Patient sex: M
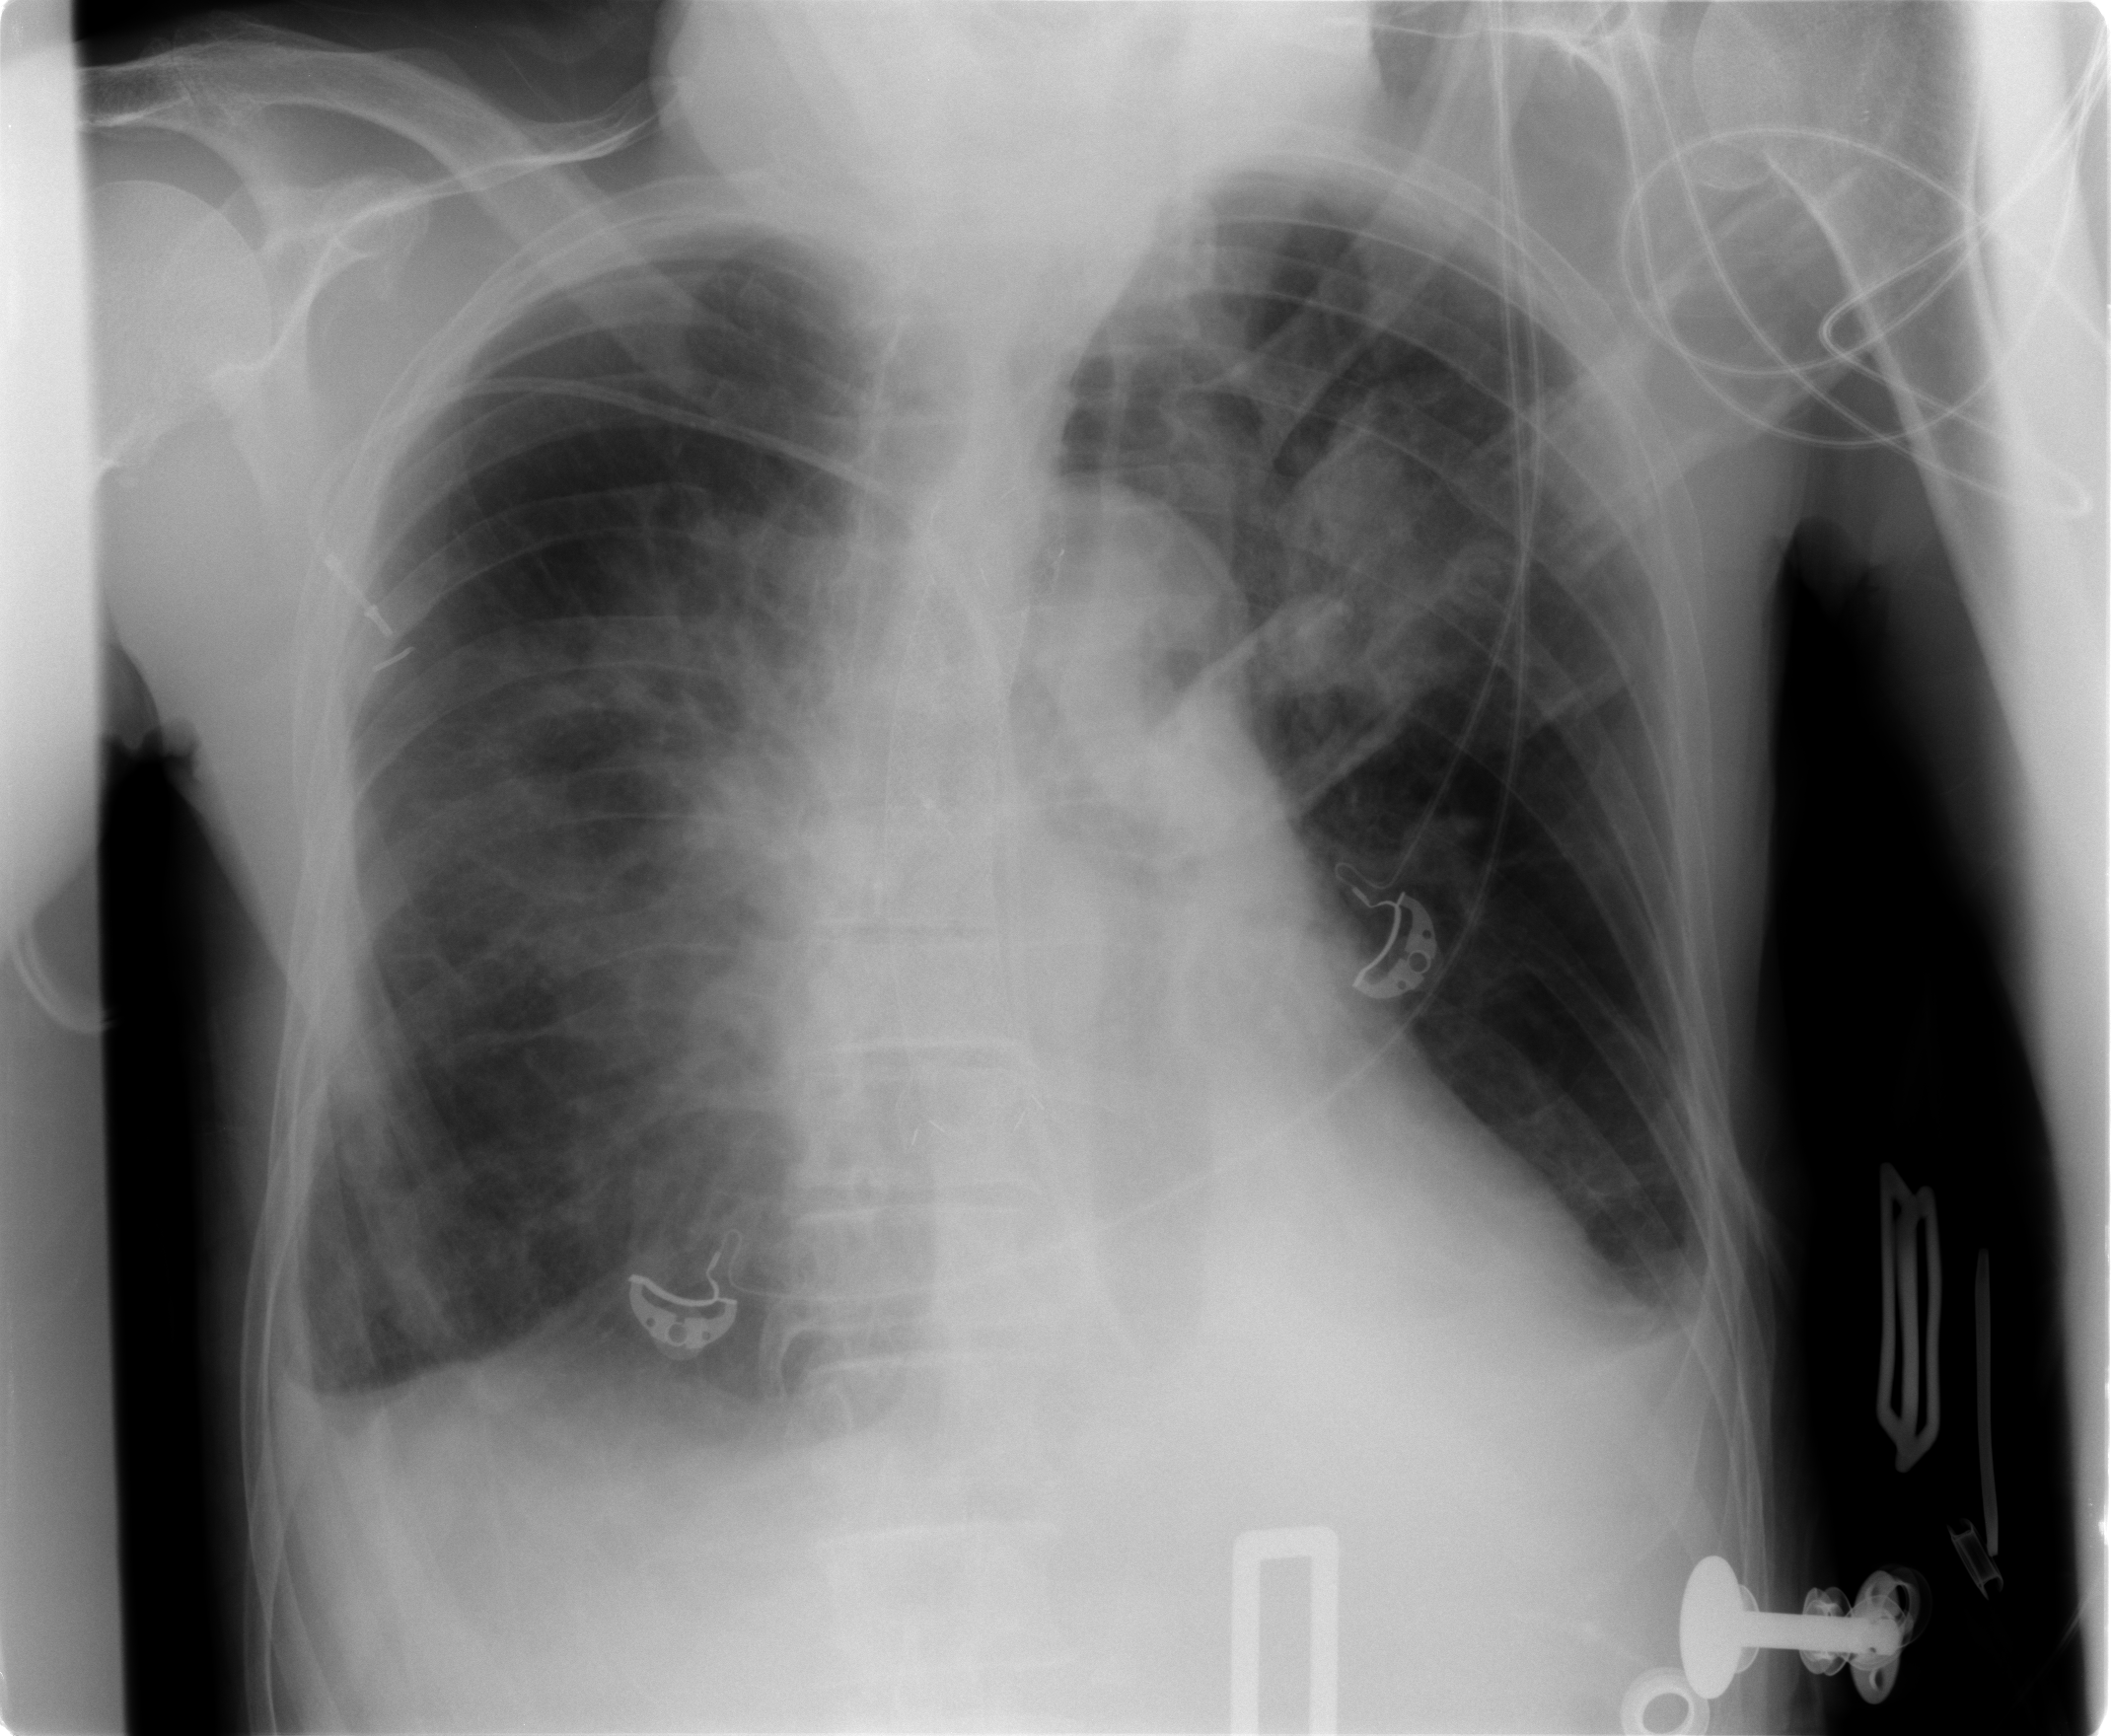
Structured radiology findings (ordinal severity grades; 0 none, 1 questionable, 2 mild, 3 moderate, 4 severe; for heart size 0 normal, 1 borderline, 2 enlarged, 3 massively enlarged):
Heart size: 1
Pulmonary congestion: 2
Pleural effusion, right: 2
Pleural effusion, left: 2
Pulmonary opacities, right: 2
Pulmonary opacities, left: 2
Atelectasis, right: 2
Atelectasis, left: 2